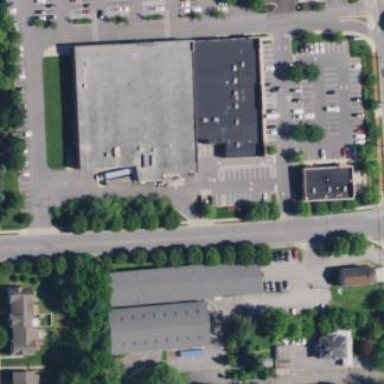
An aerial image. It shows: Retail building housing supermarket.